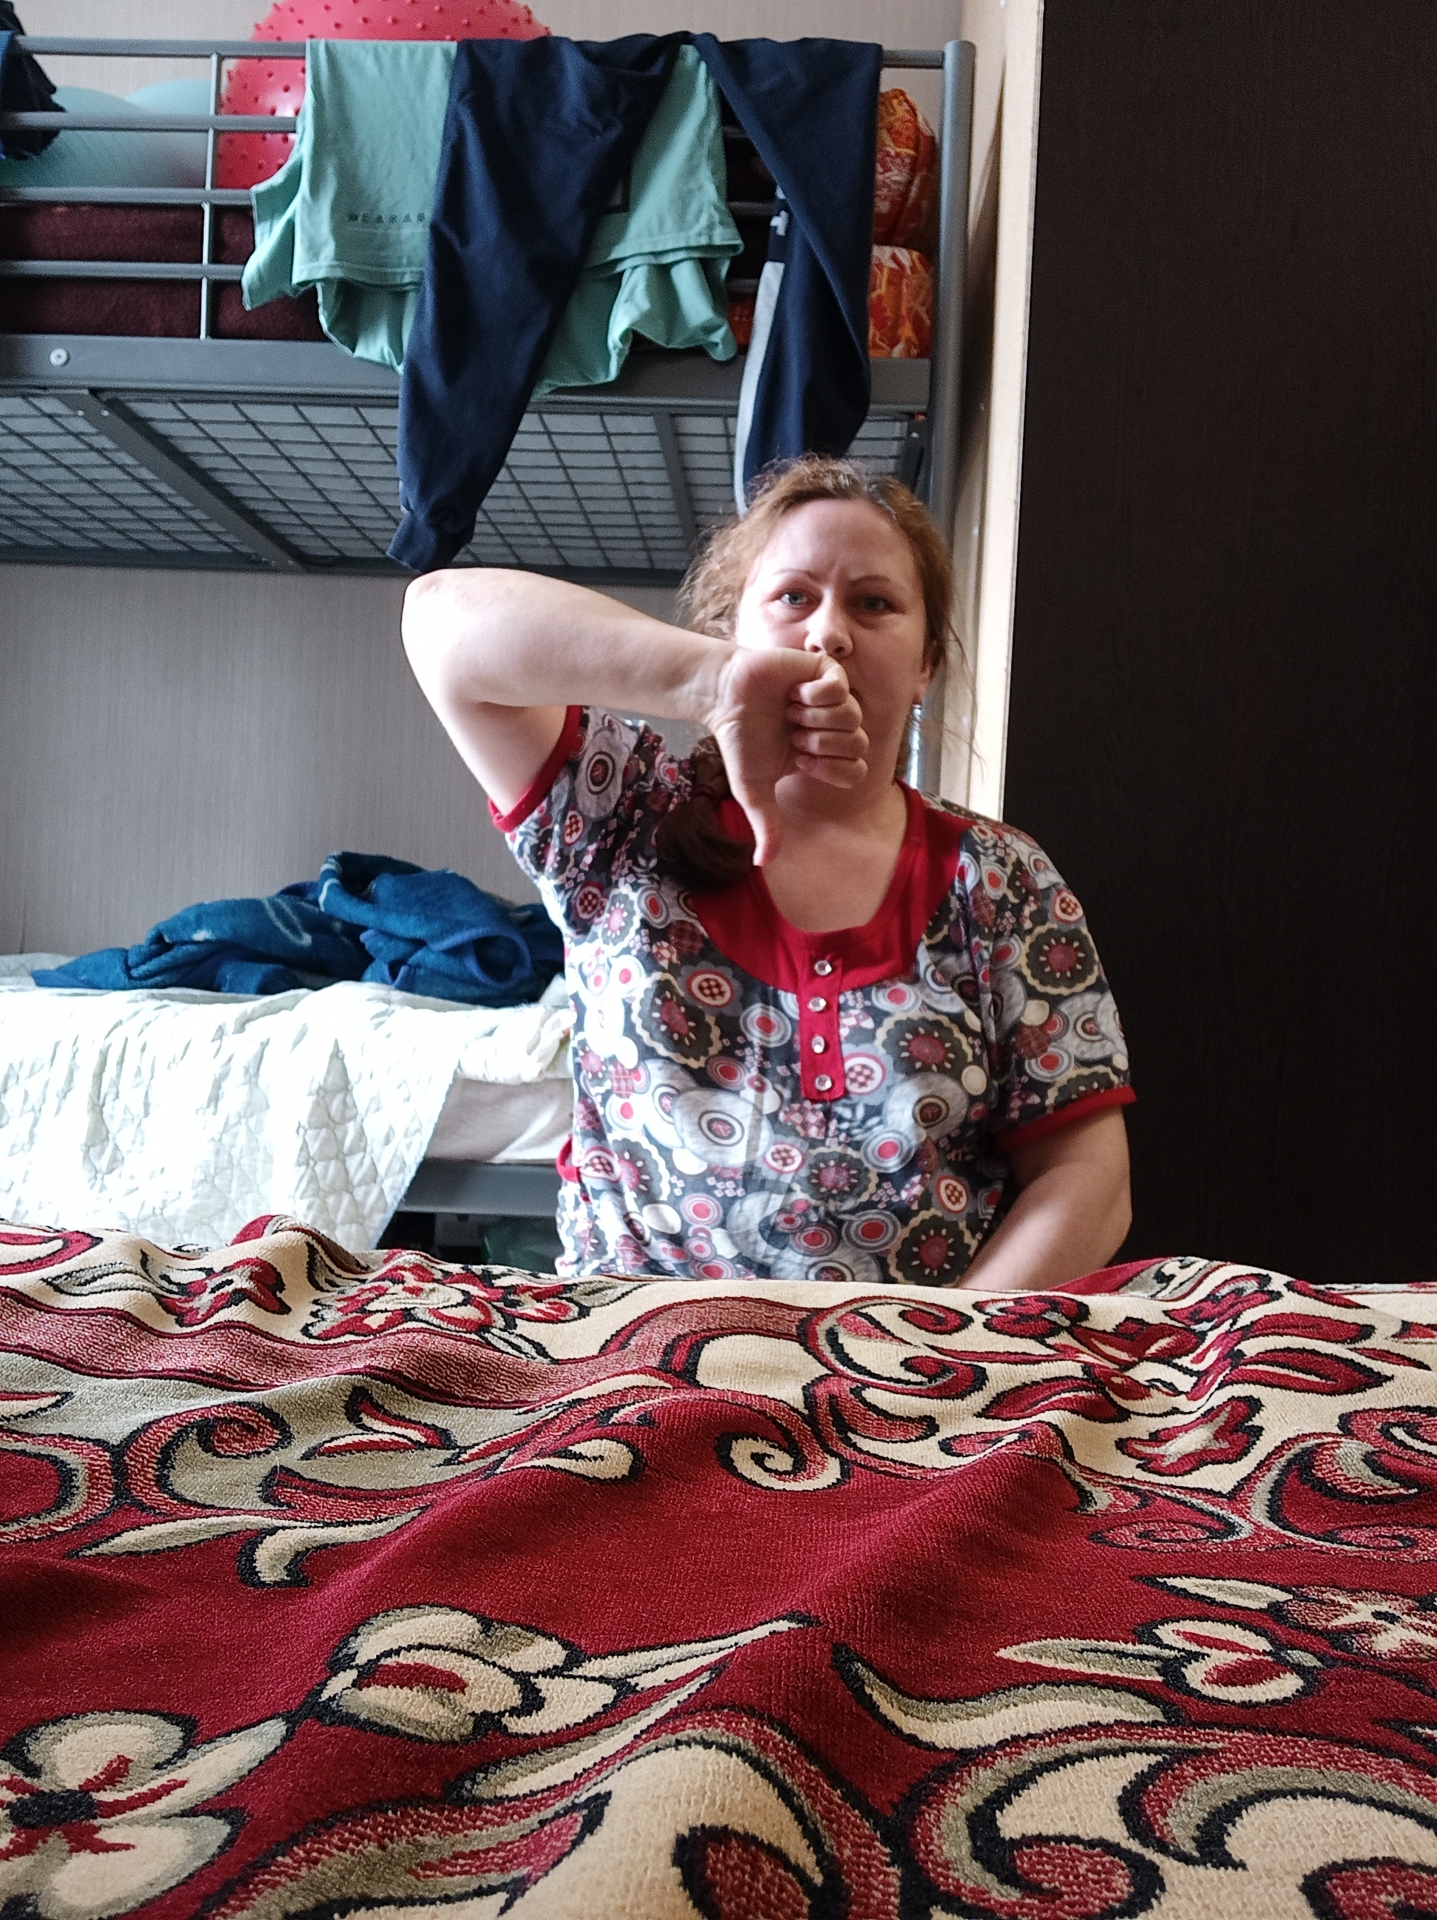
Label: clear